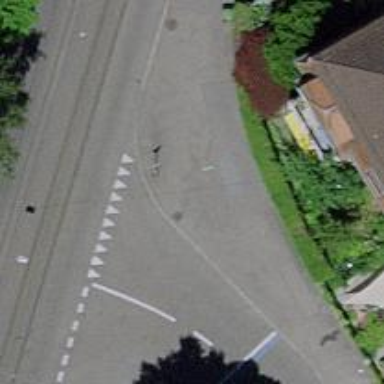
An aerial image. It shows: Kerb barrier.